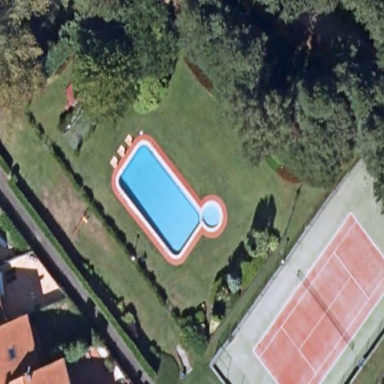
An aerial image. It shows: Swimming pool located in leisure land.